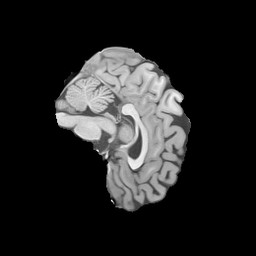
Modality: T1w
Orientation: sagittal